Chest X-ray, AP view. Patient: 20 years old, sex M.
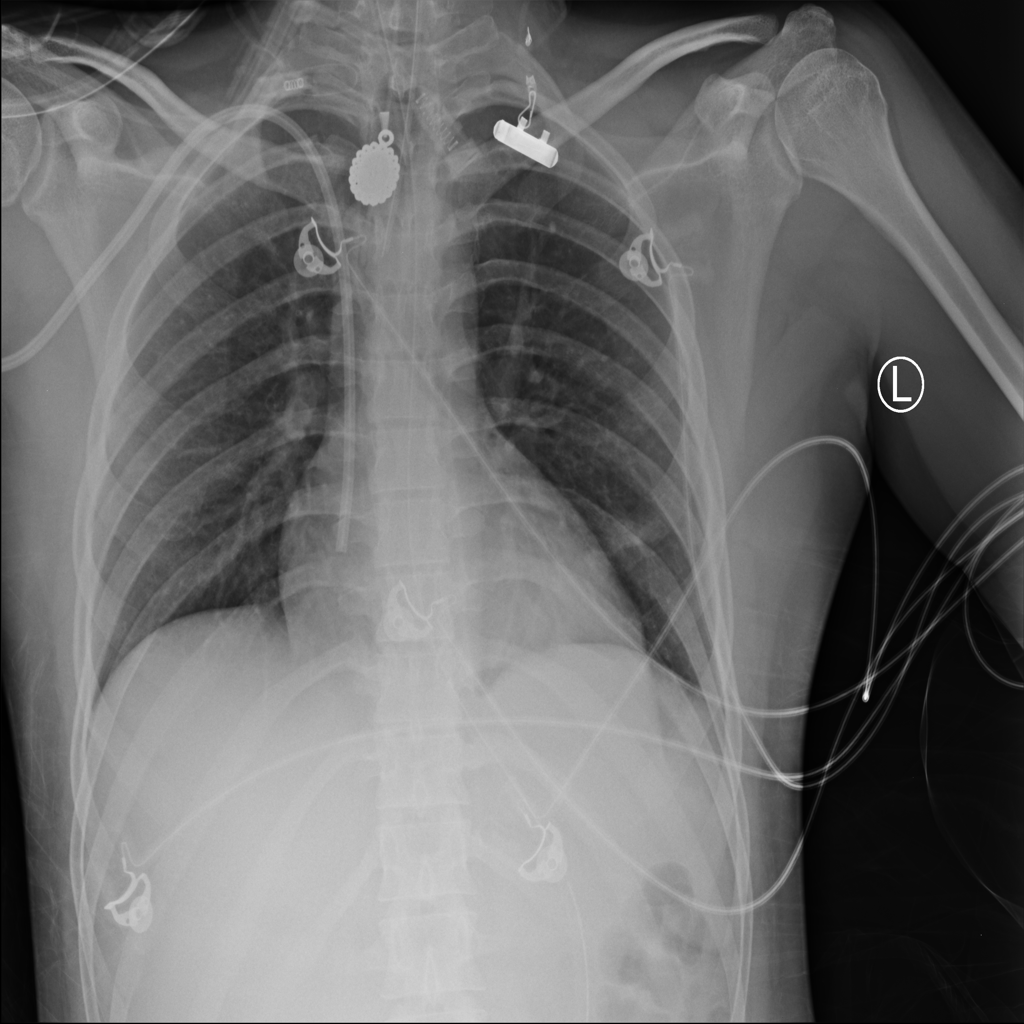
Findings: No Finding